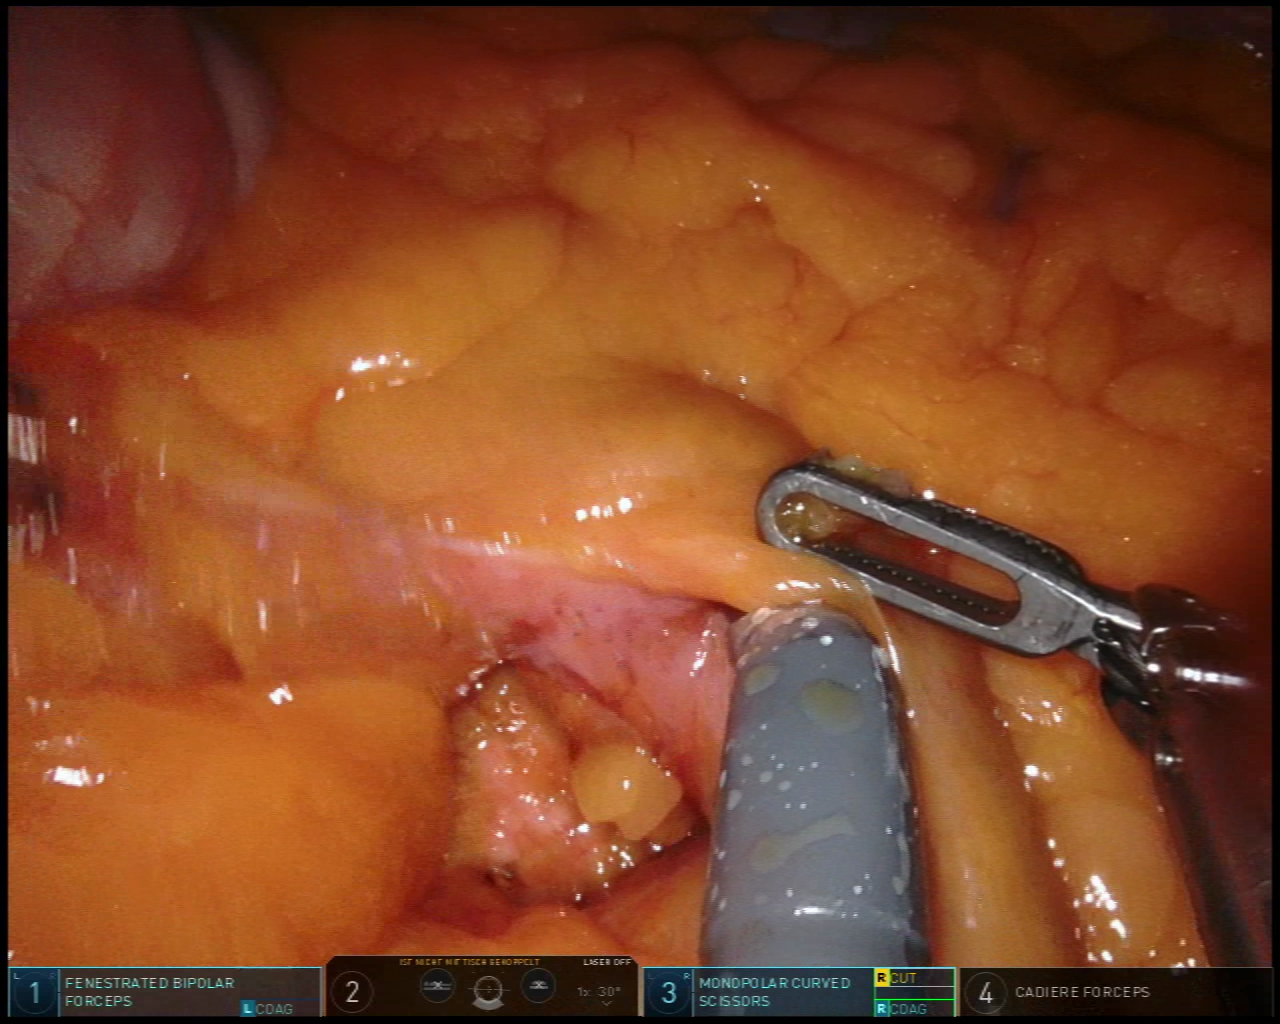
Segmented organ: pancreas
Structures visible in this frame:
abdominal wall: yes
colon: yes
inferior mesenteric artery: no
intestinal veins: no
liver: no
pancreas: yes
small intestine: no
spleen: no
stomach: no
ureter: no
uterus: no
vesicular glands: no